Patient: sex F, age 77
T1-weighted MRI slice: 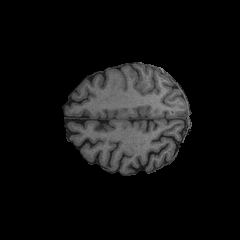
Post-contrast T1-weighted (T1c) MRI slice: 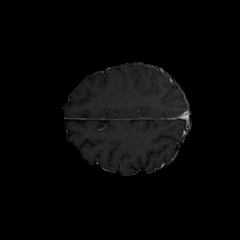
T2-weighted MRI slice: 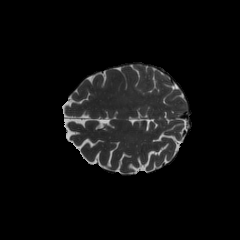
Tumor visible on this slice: no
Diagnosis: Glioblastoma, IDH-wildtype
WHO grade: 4